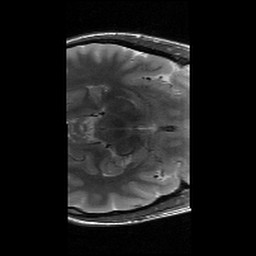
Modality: T2w
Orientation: axial
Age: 21
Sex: female
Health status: healthy
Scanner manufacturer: siemens
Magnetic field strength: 3 T
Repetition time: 6 s
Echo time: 0.064 s